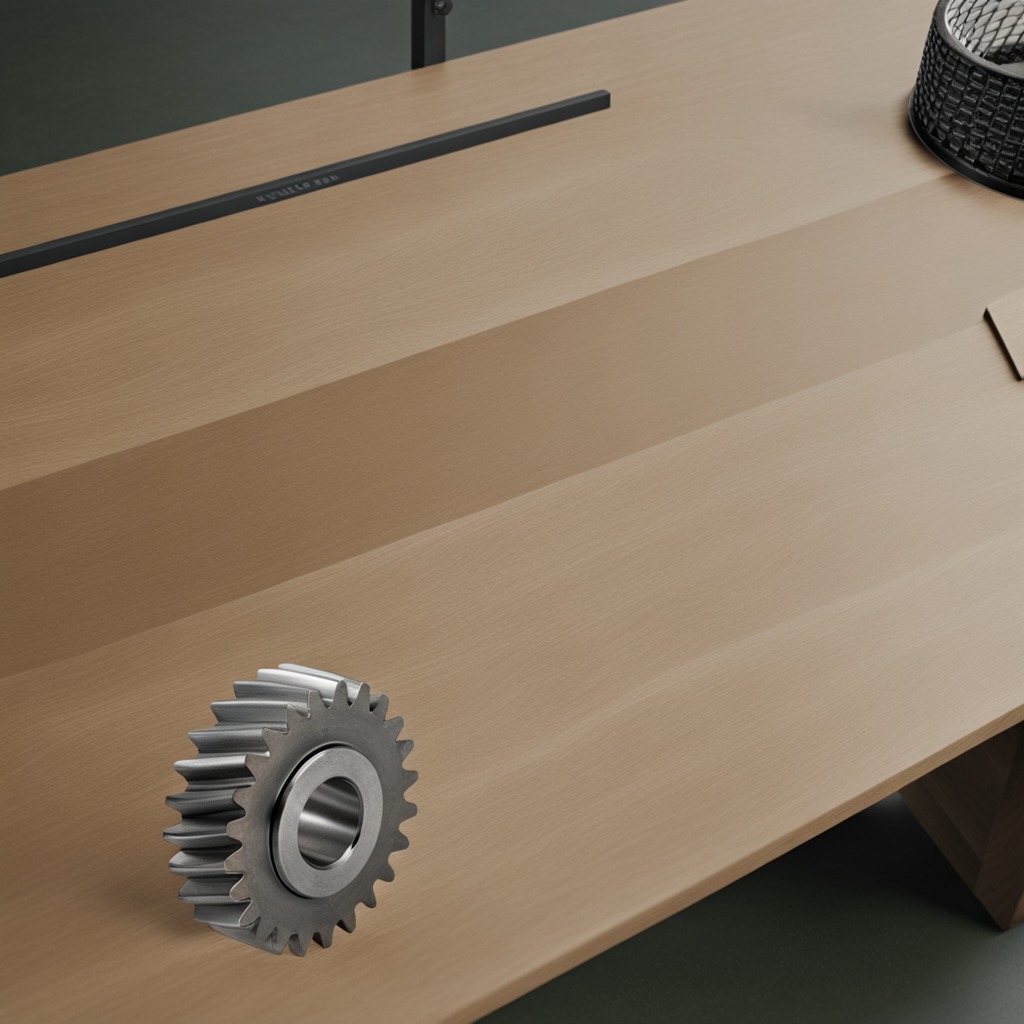
A steel gear with teeth is lying on the workbench.